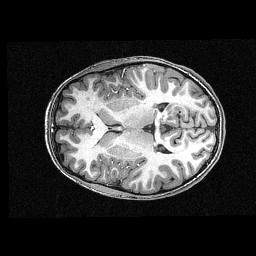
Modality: T1w
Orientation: axial
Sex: female